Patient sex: M
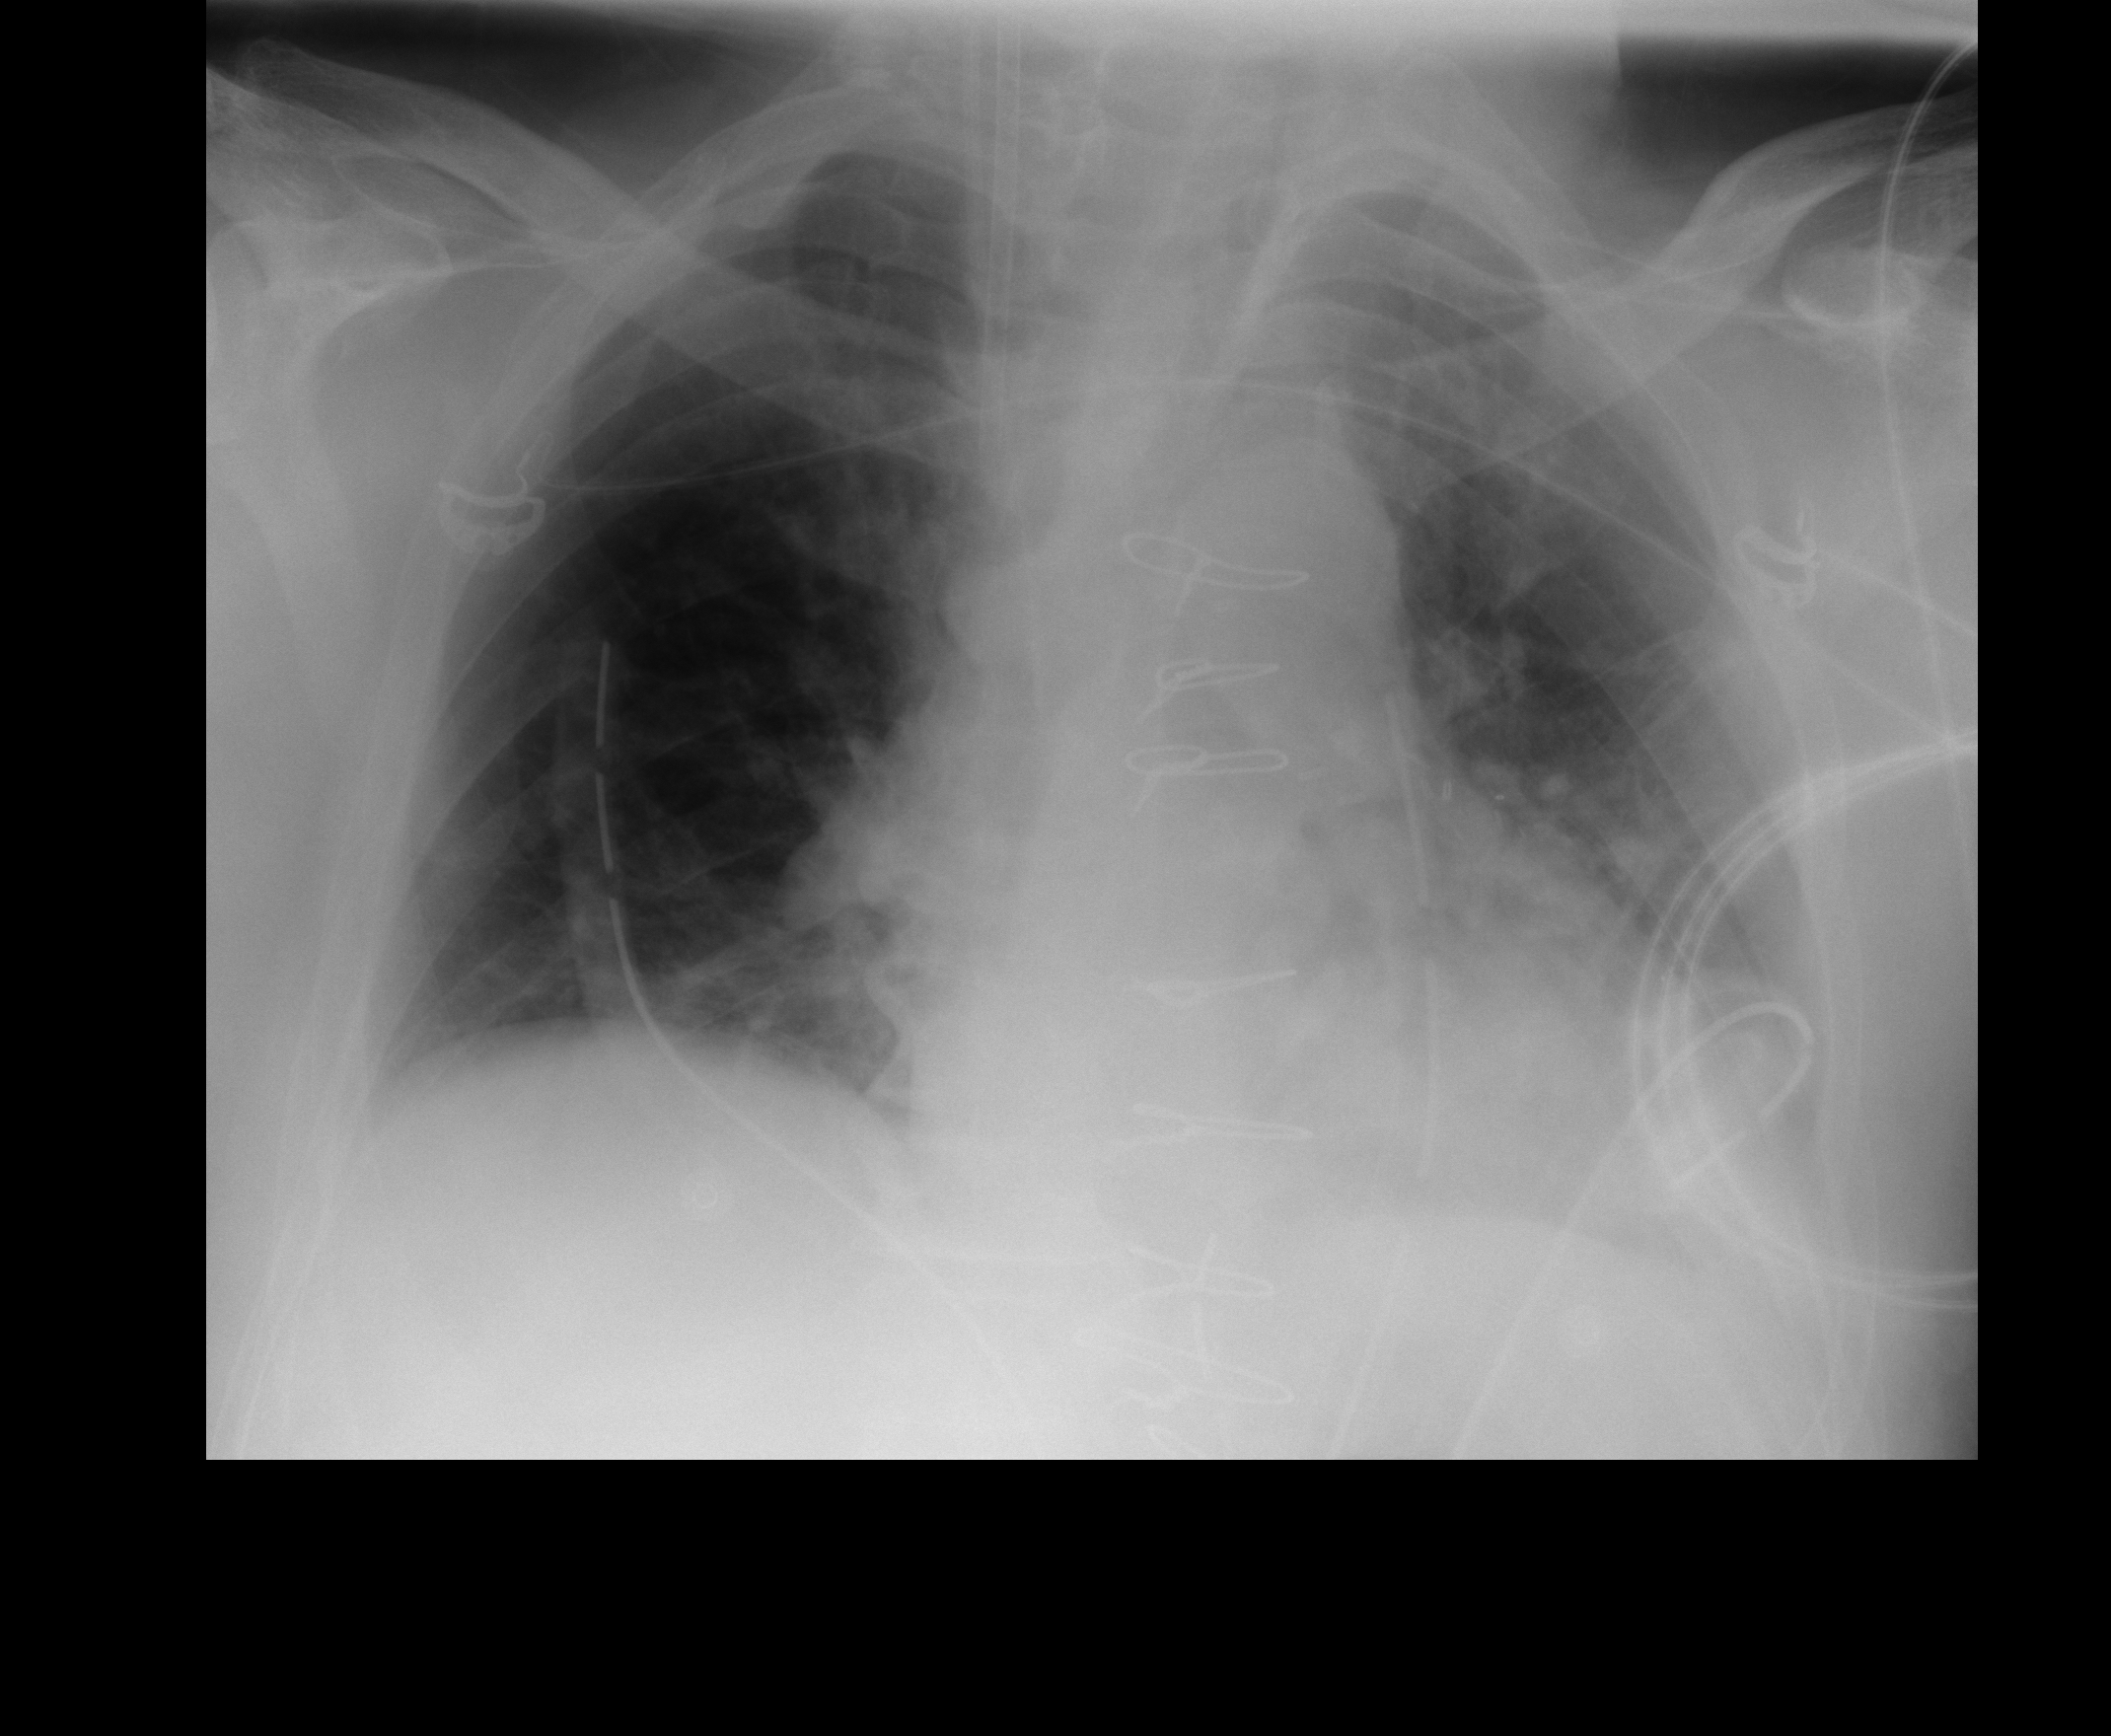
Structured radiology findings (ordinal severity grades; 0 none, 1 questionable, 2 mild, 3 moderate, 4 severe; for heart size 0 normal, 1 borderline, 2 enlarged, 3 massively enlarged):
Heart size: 0
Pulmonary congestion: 2
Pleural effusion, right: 1
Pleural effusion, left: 2
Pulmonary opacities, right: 0
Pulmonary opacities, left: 1
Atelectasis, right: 2
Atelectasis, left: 2